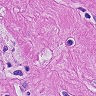
Metastatic tissue present: yes